Field crop: tomato
Growth stage: 1
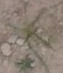
Species: cyperus